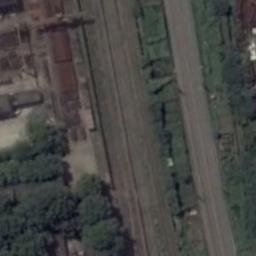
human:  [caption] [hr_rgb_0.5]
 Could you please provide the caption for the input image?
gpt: There are two parallel railways in the picture .

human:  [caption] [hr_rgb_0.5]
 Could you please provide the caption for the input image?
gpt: The railway is next to some trees and grass .

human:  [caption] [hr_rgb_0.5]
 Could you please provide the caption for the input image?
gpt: There are many trees beside the railway .

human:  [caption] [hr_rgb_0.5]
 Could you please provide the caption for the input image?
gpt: These railways go through the green belt .

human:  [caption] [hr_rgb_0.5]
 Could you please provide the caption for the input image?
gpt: There are some green trees and green lawns beside the railway .